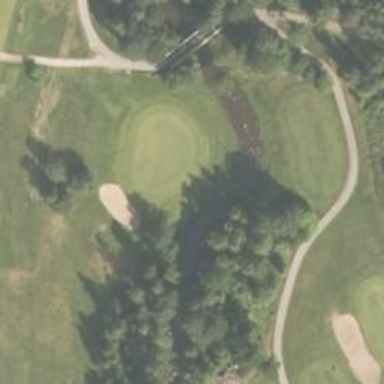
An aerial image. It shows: Golf hole.